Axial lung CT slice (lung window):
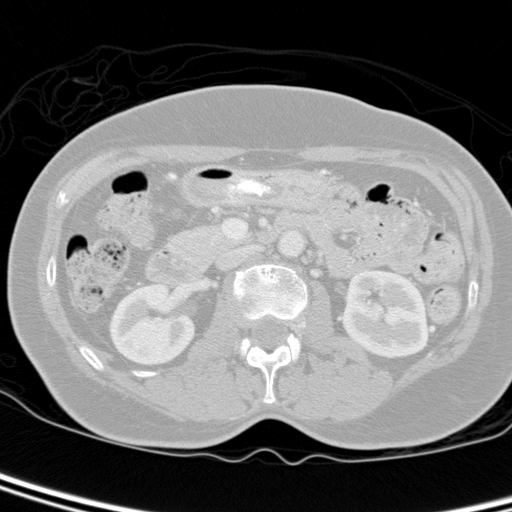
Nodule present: no